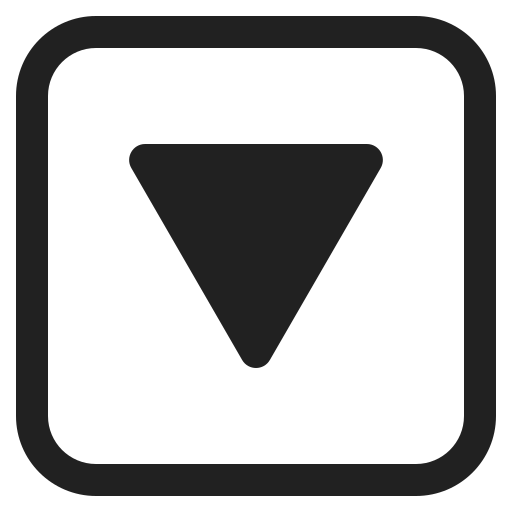
downwards button high contrast